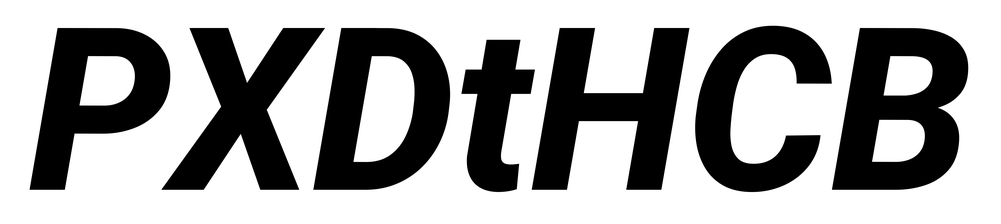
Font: Roboto-Italic_ExtraBold_Italic